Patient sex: F
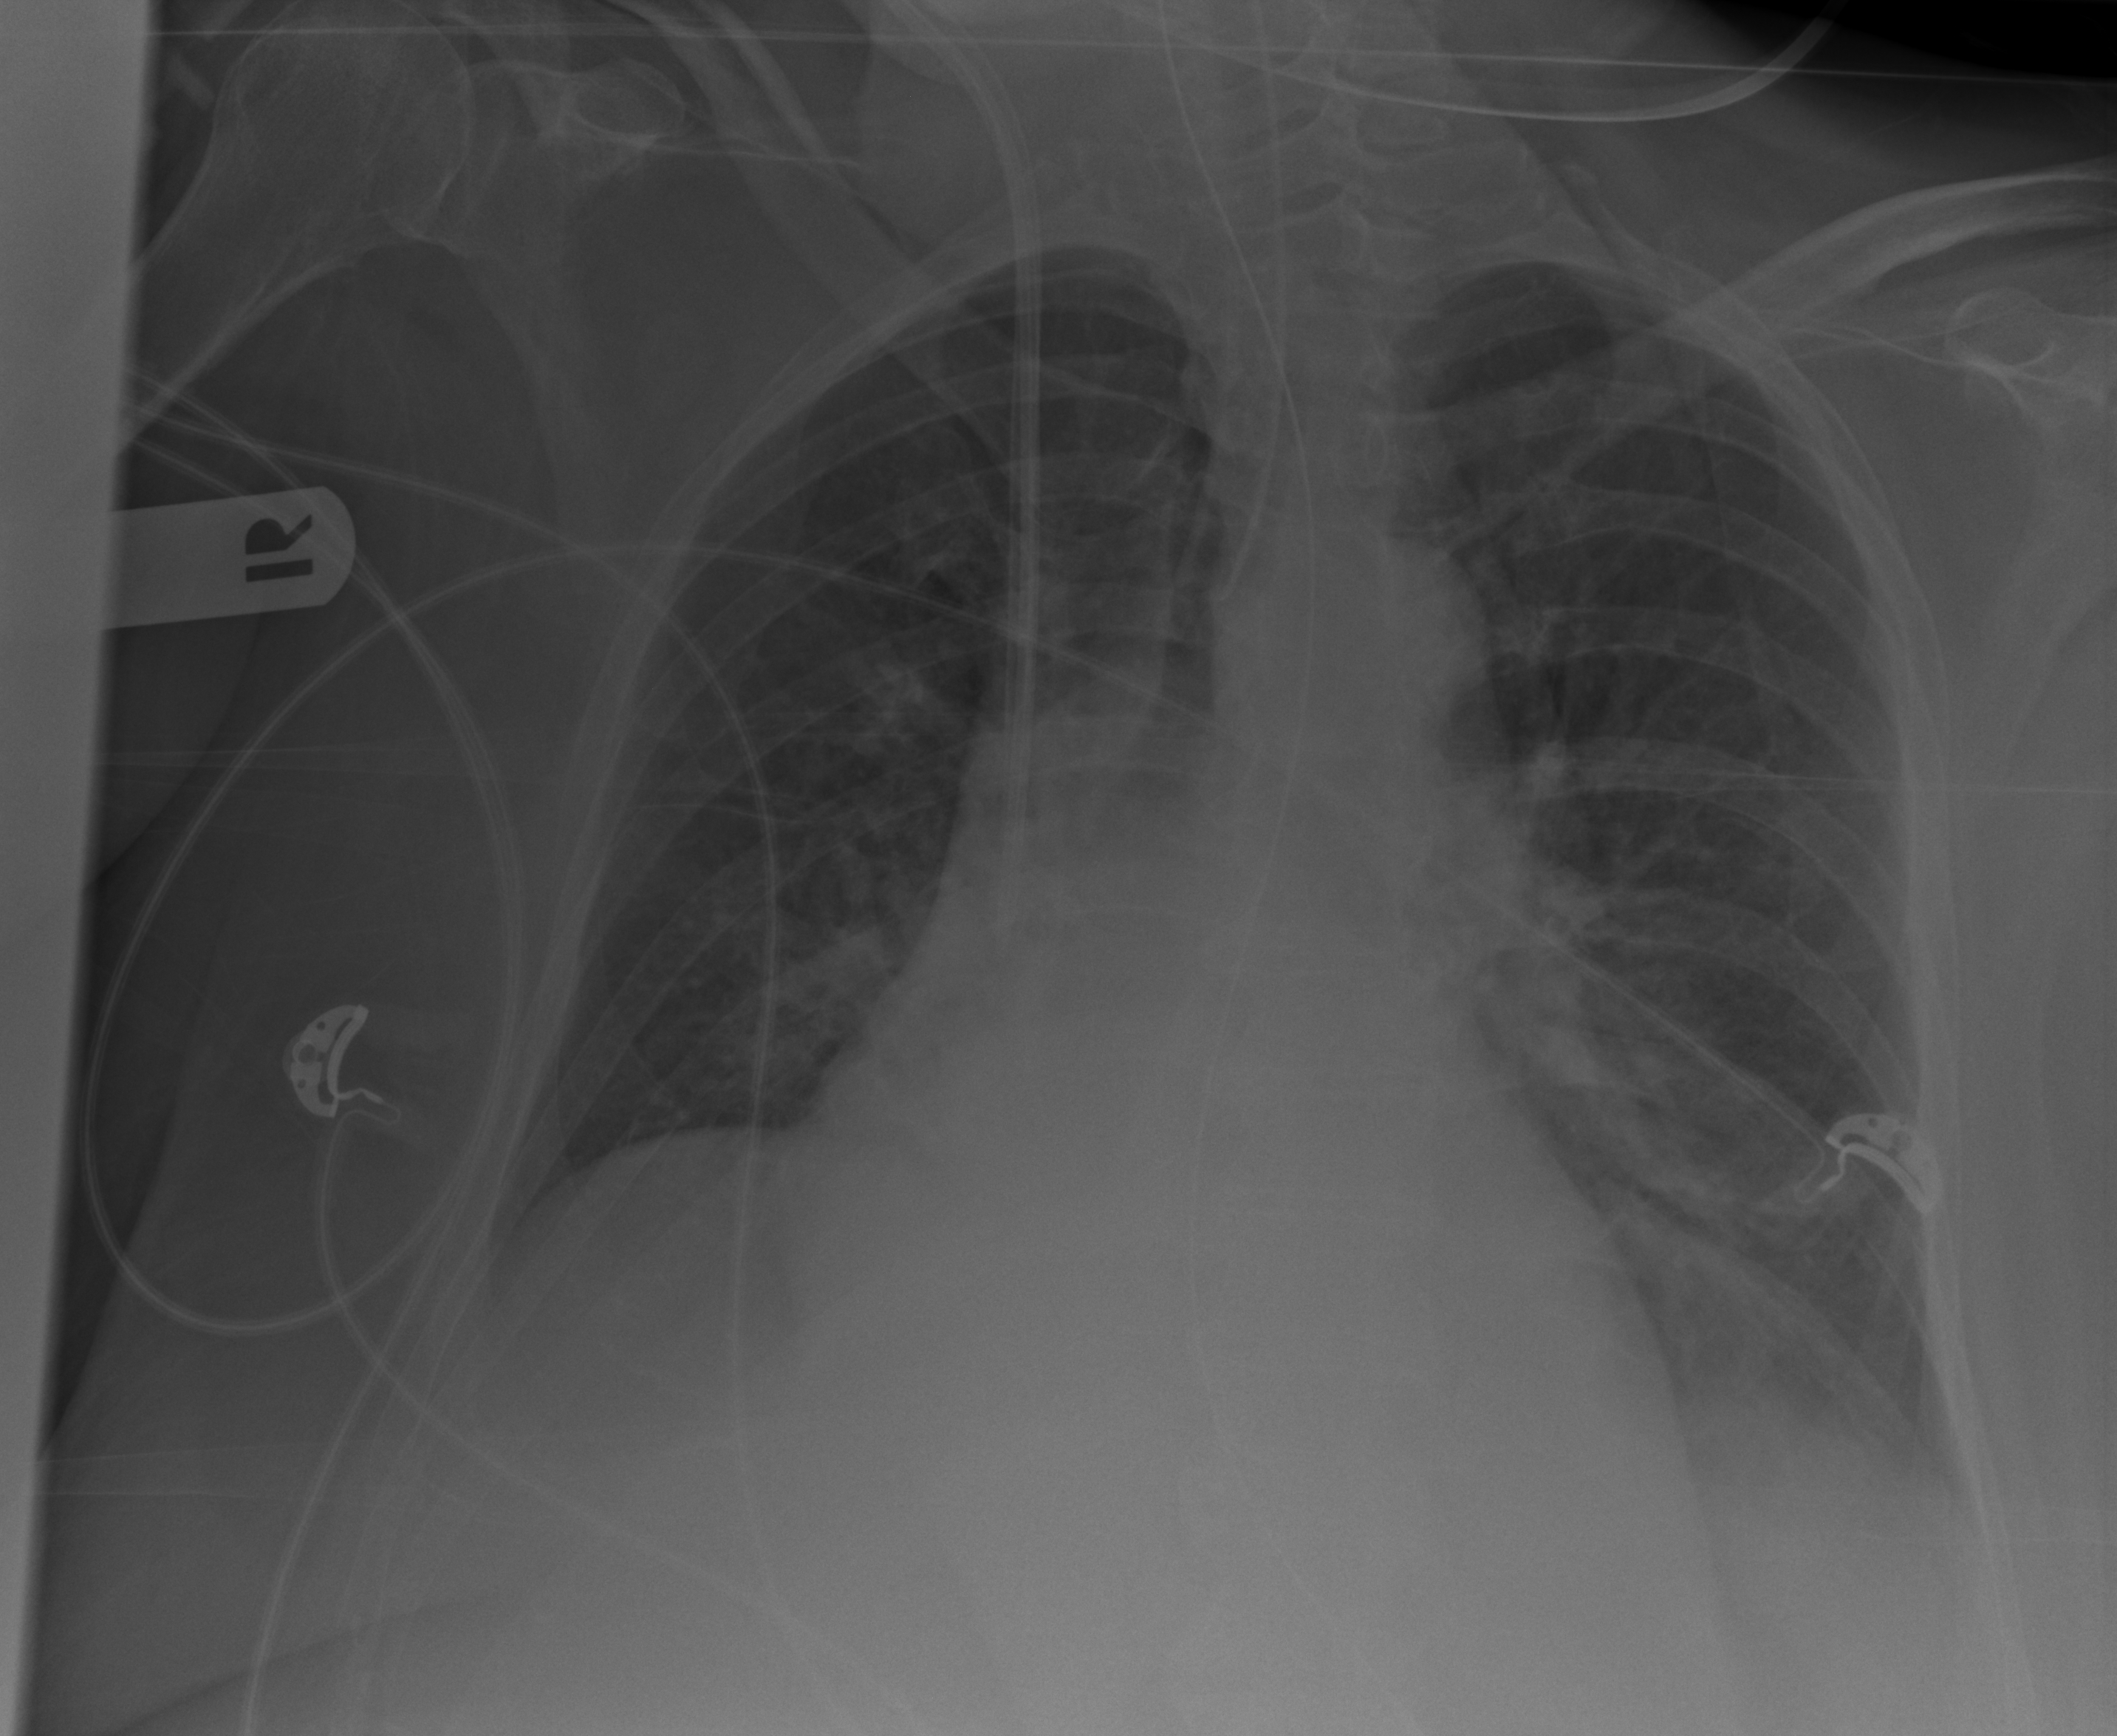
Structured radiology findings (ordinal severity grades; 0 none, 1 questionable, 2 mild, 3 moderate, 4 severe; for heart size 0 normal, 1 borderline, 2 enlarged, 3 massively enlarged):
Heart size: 2
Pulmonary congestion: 2
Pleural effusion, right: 1
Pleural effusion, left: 1
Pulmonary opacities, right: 2
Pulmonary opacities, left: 2
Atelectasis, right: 2
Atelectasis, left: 3